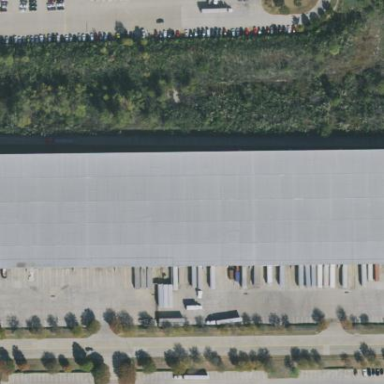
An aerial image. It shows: Warehouse.